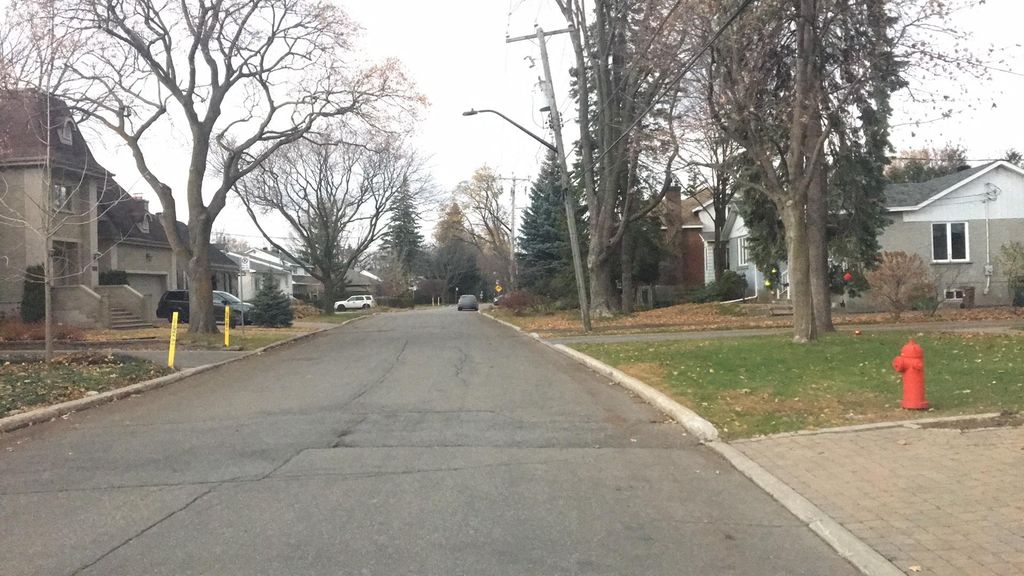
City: montreal